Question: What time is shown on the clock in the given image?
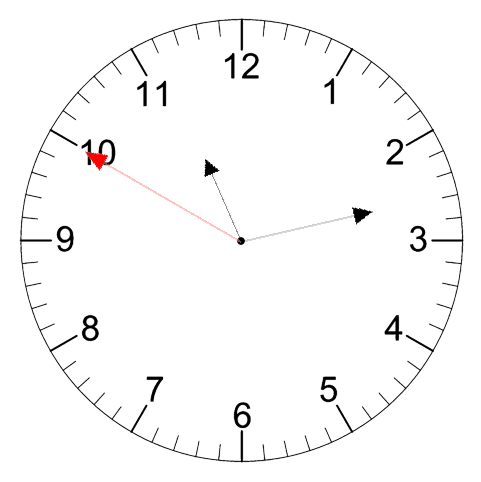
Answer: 11:12:50